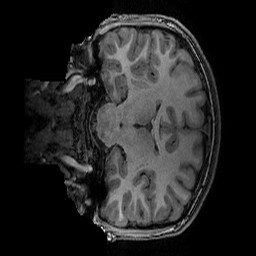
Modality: T1w
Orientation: coronal
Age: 13
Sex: male
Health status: ill
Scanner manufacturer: ge
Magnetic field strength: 3 T
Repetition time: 0.007664 s
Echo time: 0.00342 s